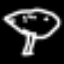
Label: mushroom